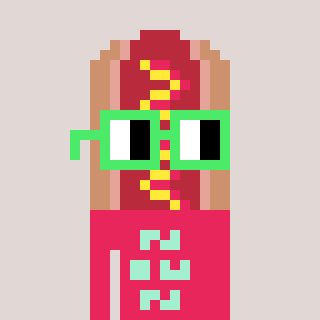
a pixel art character with square light green glasses, a hotdog-shaped head and a redpinkish-colored body on a warm background